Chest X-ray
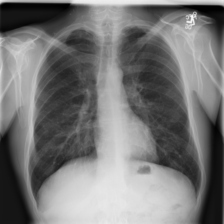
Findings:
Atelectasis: negative
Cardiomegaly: negative
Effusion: negative
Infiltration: negative
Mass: negative
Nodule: positive
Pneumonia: negative
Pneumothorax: negative
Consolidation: negative
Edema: negative
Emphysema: negative
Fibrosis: negative
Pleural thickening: negative
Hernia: negative